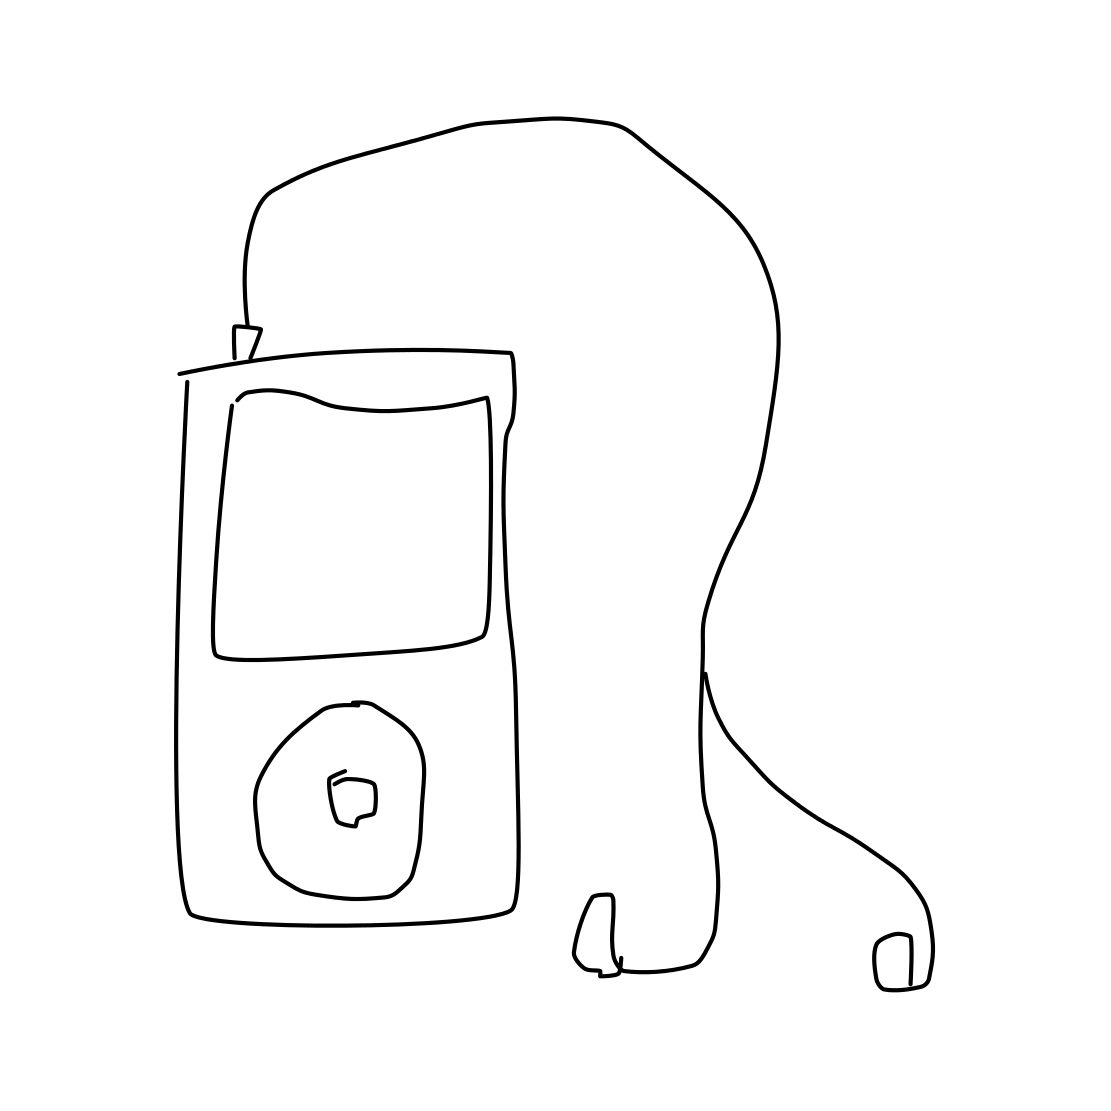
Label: ipod